Question: I see a Can.List.Sort plugin on the download page:

Where is the documentation? Also, what are the plans for this plugin? Deprecation in its future?
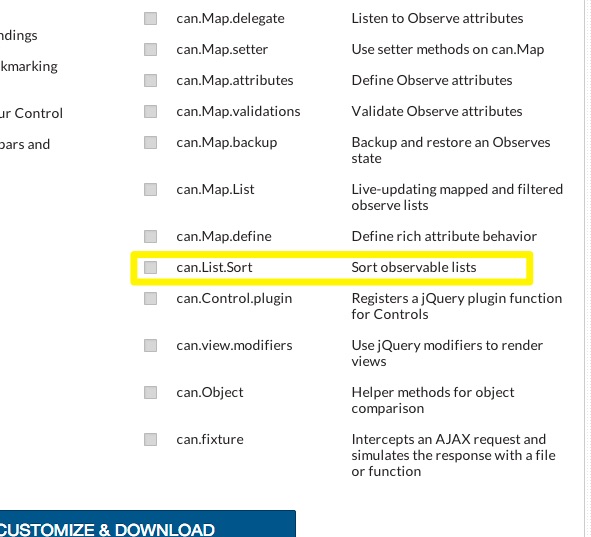
Answer: It's not an A+ plugin, so there are no docs. Anything without docs should be considered unsafe to use. Its API could change at anytime.
Once it is documented, we will treat it like the rest of CanJS. It will be subject to semantic versioning.